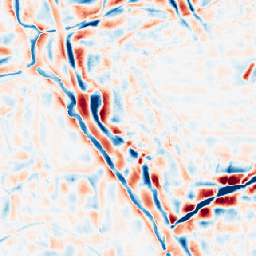
Category: wavelet
Decomposition family: wavelet_dwt
Decomposition parameters: wavelet: coif2
level: 4
Upsampling method: area
Upsampling parameters: scale: 4
Upsampling scale: 4